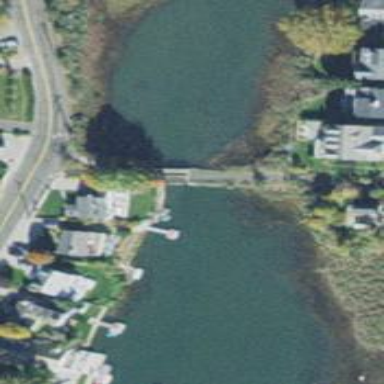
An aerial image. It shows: Footway on bridge.